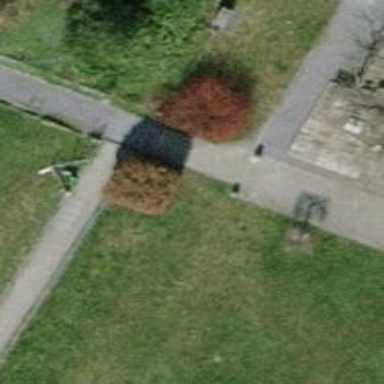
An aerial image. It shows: Swing gate.